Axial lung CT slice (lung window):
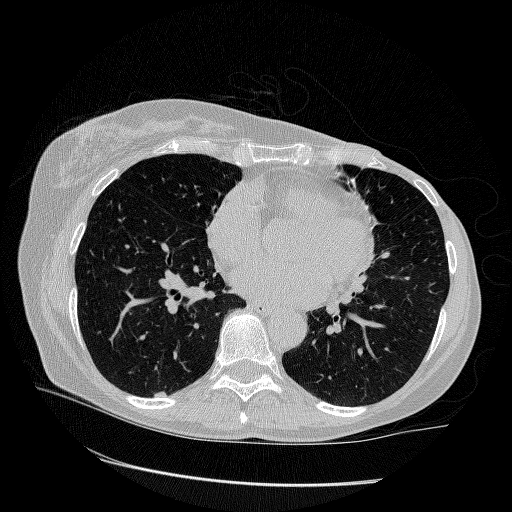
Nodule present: yes
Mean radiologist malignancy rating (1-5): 2.667